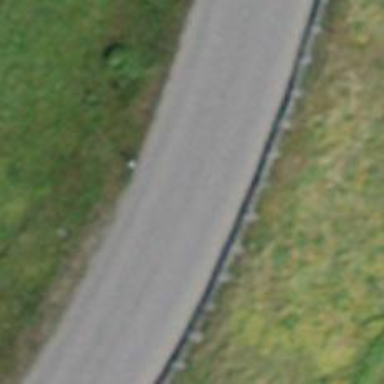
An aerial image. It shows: Tertiary road with asphalt surface.